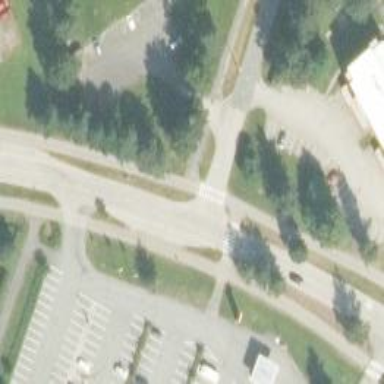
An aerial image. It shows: Marked road crossing.